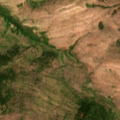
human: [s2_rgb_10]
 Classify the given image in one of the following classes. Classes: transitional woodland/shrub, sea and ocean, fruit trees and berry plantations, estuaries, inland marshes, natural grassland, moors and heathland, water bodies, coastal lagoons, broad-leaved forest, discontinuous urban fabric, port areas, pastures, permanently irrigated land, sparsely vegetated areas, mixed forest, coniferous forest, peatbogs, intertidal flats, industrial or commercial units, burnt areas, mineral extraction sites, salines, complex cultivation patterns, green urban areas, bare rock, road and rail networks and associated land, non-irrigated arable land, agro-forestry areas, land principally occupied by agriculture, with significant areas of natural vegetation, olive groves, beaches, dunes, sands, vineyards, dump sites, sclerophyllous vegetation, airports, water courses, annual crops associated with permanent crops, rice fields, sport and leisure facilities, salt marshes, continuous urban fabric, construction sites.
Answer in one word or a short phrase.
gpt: natural grassland, transitional woodland/shrub